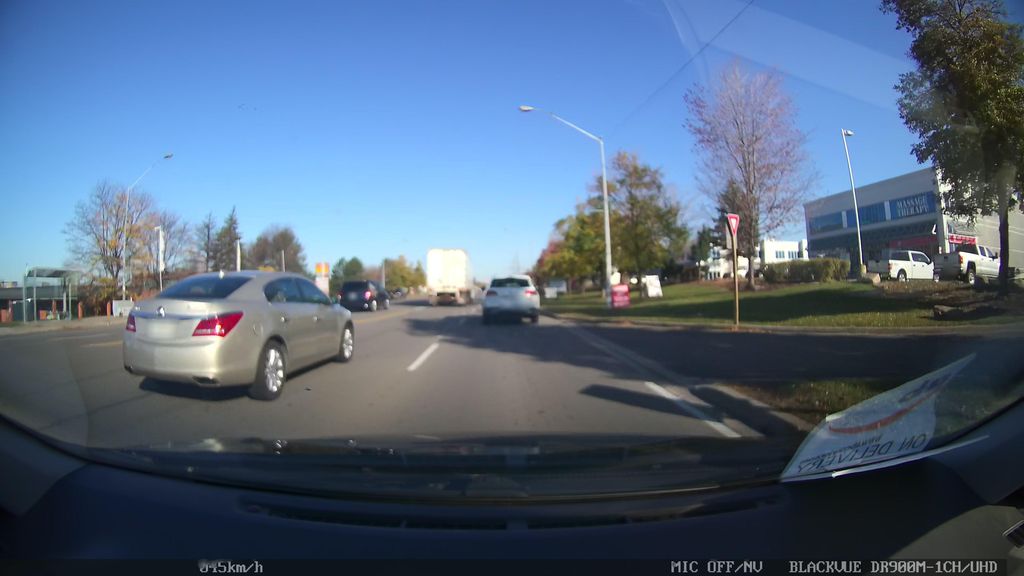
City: toronto